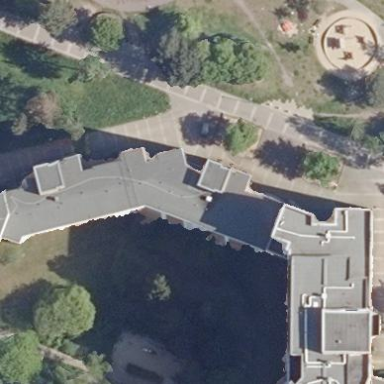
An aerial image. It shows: Flat-roofed apartment building.